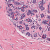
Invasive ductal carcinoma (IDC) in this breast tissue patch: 0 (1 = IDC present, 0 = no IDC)